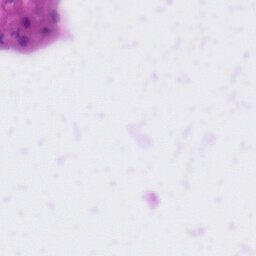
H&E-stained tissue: Tonsil